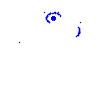
Particle: electron